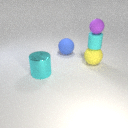
small purple rubber sphere above large yellow rubber sphere